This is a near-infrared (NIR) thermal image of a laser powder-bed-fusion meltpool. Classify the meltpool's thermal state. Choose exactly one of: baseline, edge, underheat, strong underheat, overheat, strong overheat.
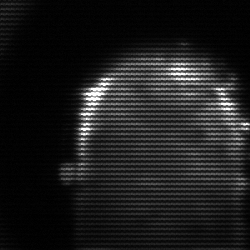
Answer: baseline